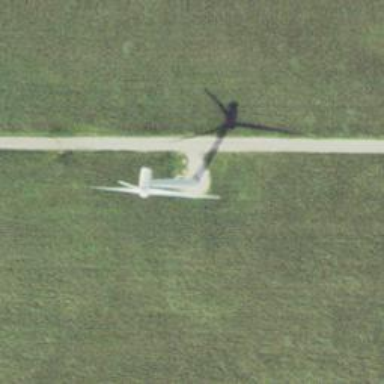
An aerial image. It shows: Wind generator powered by horizontal axis wind turbine.